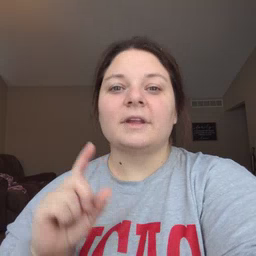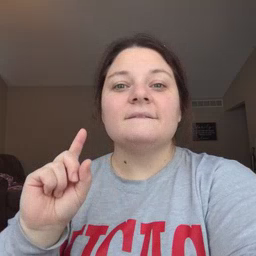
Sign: first